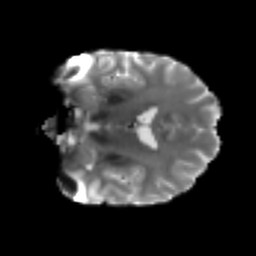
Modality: T2w
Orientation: coronal
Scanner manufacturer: siemens
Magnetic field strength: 3 T
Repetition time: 3.6 s
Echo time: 0.092 s